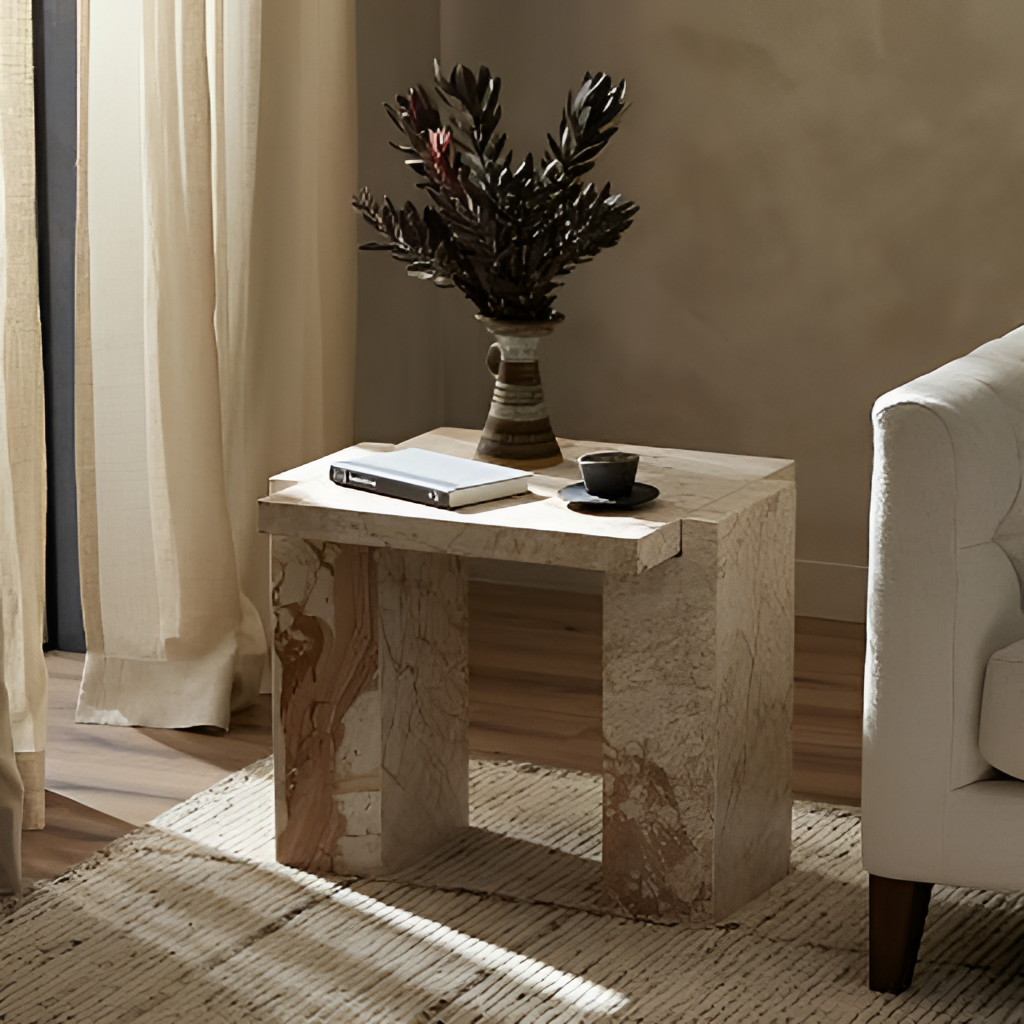
living room, stone side table, contemporary, wood flooring, with plank pattern, cream paint wallpaper, with solid pattern